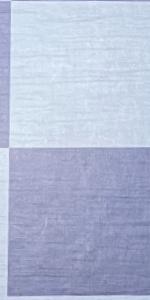
Label: Empty